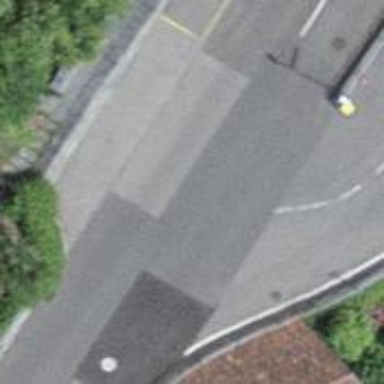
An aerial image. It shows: Post box.